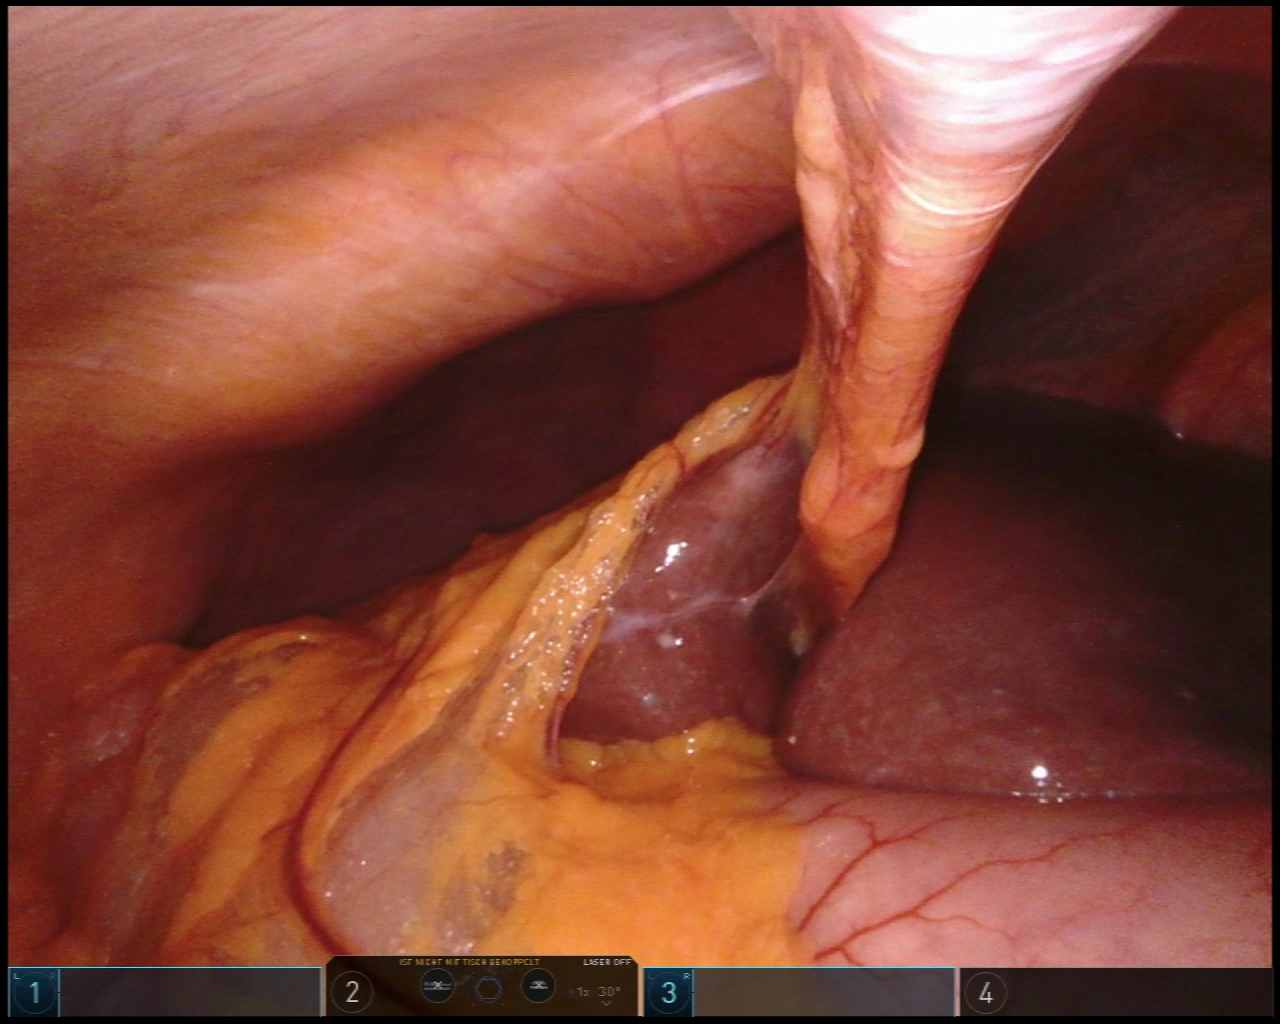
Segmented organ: liver
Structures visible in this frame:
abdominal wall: yes
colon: yes
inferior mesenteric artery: no
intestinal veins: no
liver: yes
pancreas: no
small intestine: no
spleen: no
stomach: yes
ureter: no
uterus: no
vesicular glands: no